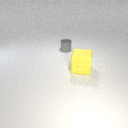
small gray metal cylinder to the left of large yellow rubber cube